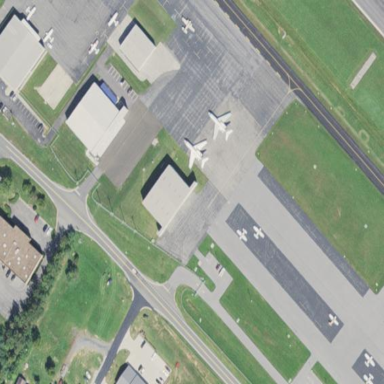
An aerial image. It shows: Apron at the airport.